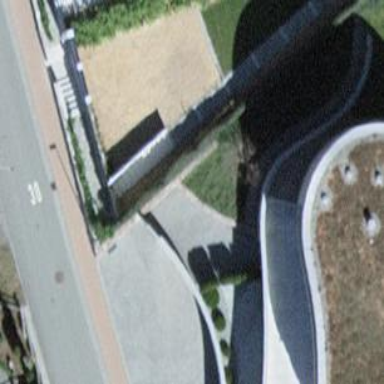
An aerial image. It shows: Gate.